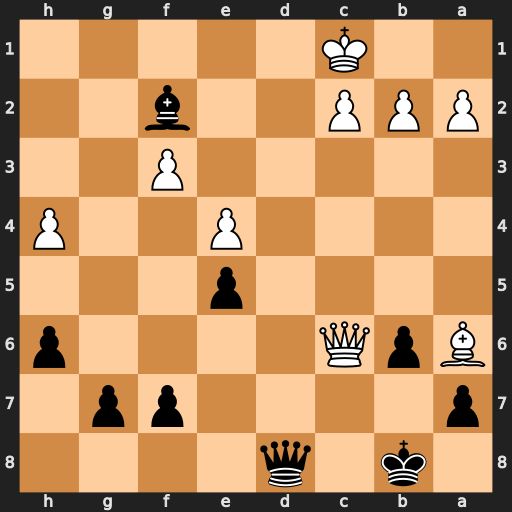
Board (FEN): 1k1q4/p4pp1/BpQ4p/4p3/4P2P/5P2/PPP2b2/2K5
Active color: b
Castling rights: -
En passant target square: -
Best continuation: Be3+ Kb1 Qd1#